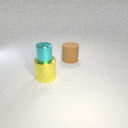
large yellow metal cylinder below small cyan metal cylinder